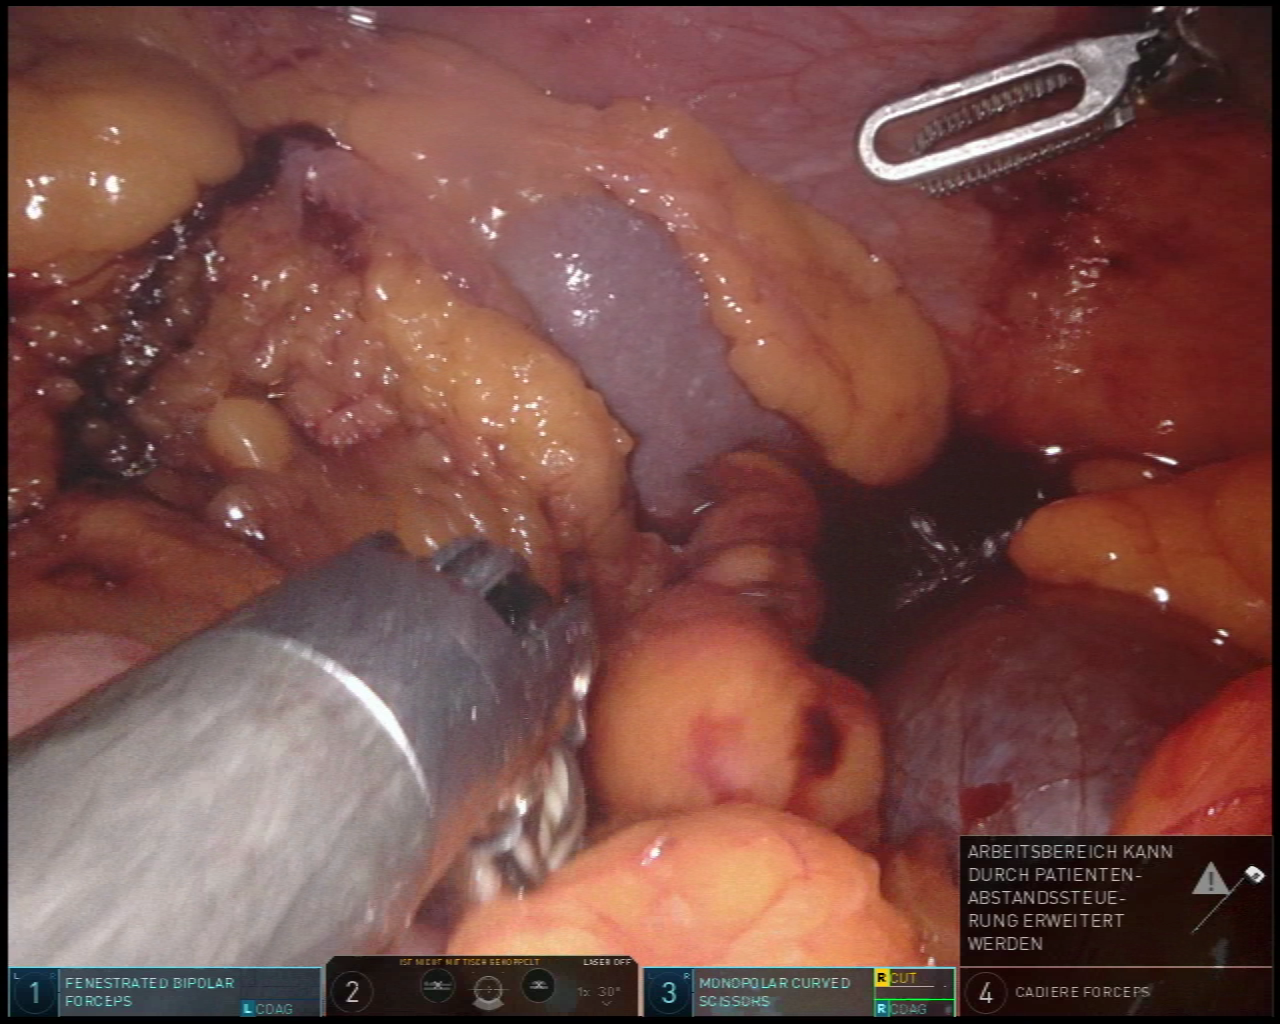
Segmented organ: spleen
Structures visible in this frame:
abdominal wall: yes
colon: yes
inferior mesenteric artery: no
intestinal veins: no
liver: no
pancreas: no
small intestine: no
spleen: yes
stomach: no
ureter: no
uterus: no
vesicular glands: no